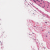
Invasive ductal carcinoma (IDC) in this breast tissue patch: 0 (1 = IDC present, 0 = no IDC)